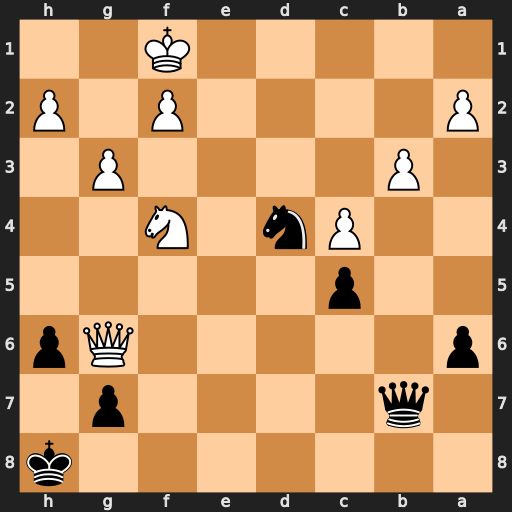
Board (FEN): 7k/1q4p1/p5Qp/2p5/2Pn1N2/1P4P1/P4P1P/5K2
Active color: b
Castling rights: -
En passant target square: -
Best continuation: Qh1#